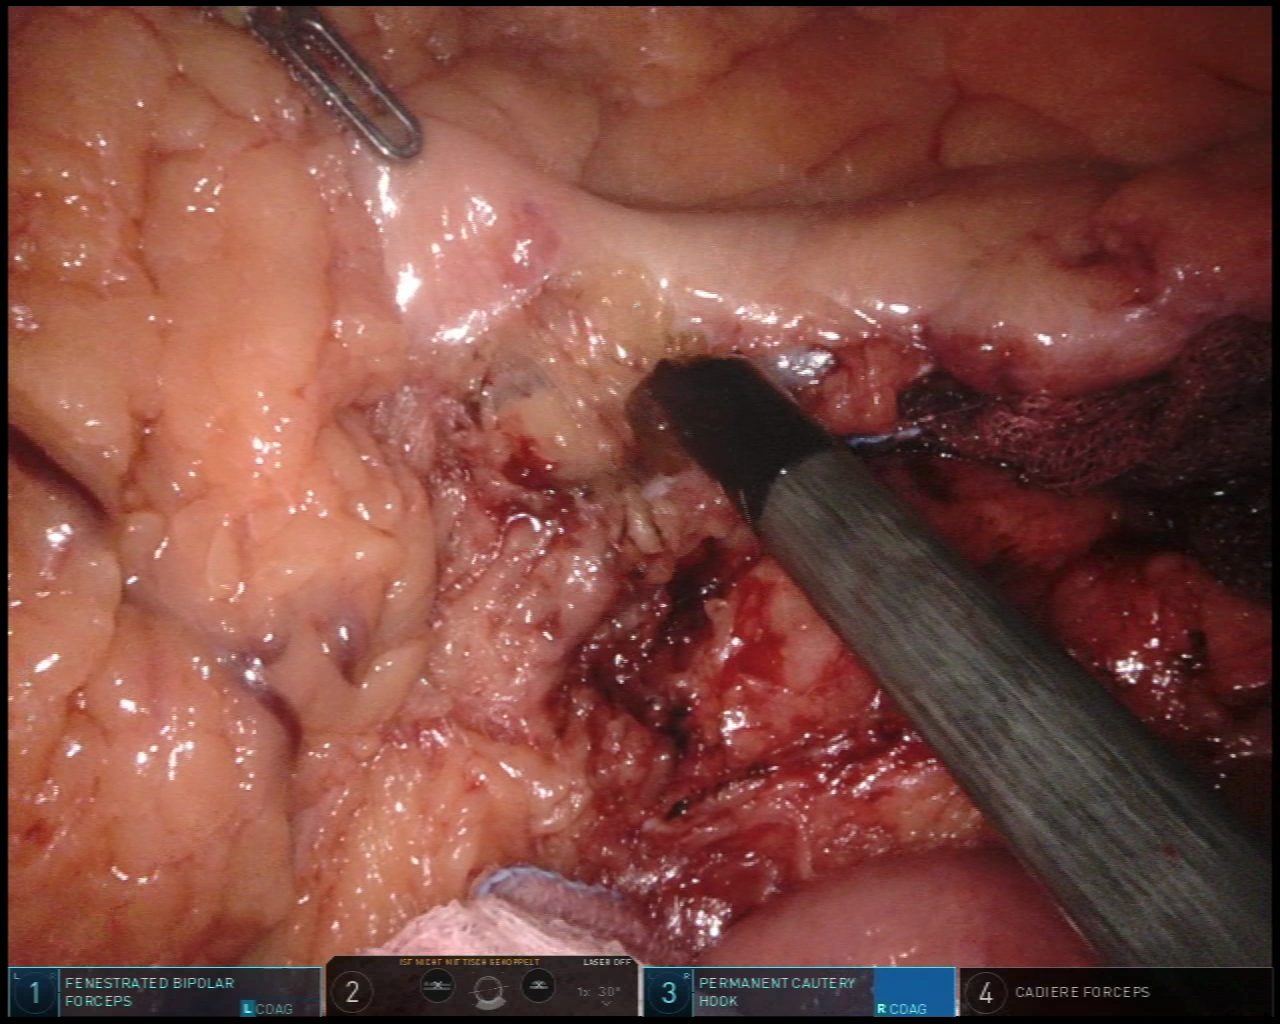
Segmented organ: intestinal_veins
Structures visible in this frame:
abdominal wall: no
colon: no
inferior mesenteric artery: no
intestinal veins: yes
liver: no
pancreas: no
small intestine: yes
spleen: no
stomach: no
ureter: no
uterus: no
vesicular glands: no